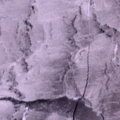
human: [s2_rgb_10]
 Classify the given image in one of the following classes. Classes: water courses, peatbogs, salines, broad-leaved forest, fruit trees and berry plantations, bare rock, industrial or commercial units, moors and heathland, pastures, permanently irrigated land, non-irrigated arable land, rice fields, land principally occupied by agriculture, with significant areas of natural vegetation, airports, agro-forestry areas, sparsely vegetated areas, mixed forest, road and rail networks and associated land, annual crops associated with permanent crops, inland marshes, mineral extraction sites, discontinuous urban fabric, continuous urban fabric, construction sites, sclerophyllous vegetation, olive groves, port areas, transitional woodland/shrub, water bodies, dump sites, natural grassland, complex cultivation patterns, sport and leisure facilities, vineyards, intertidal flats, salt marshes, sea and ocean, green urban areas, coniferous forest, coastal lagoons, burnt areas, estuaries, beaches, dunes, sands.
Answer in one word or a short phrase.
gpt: sea and ocean